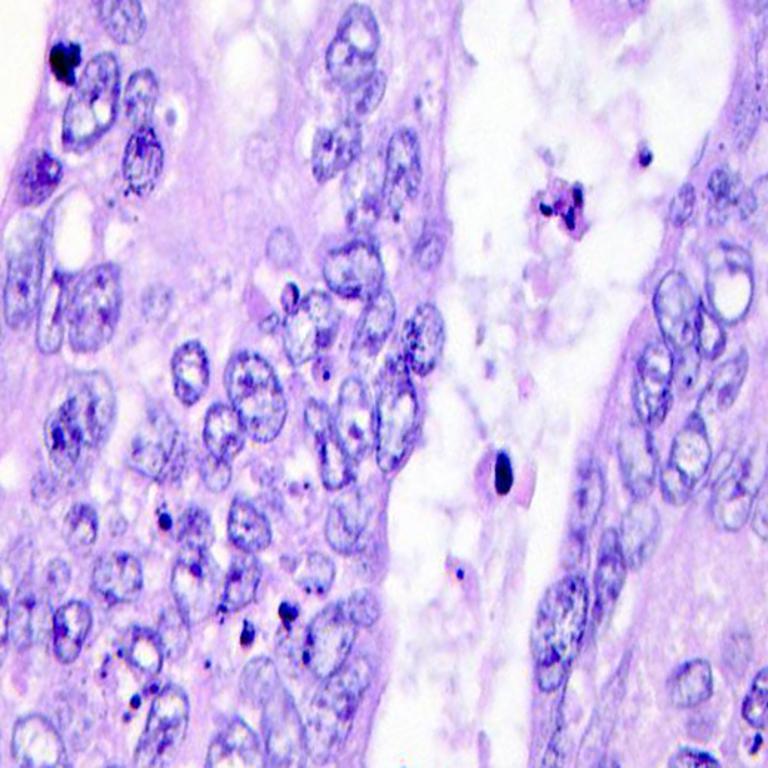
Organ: colon
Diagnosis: adenocarcinomas